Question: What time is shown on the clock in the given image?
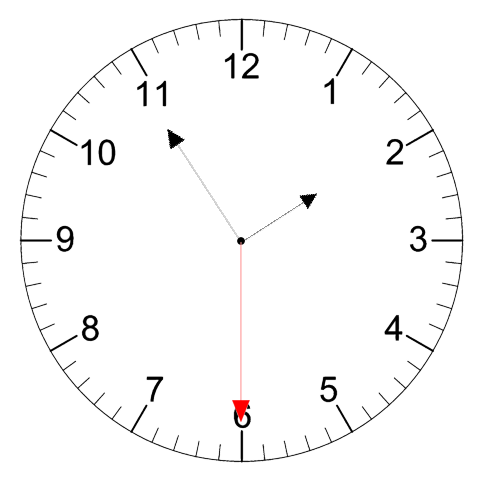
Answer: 01:54:30